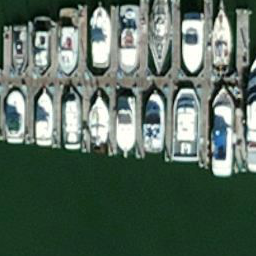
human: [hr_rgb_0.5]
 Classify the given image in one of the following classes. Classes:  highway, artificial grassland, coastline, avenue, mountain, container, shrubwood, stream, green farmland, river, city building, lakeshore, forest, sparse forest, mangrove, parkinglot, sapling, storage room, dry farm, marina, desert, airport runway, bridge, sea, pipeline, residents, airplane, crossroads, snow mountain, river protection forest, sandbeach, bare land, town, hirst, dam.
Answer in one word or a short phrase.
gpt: marina